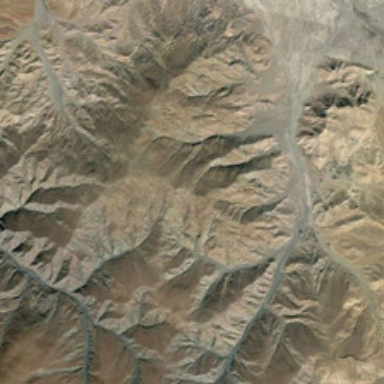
It is a piece of khaki irregular mountain .